Question: What is wrong for the Jquery Dialog not opening when i click in the button?
Below you can see a simple code of the problem.
## Code:
'''
@model IEnumerable<TPTMVC.Models.User>
@using TPTMVC.Models;
@{ViewBag.Title = "Index";}
<link rel="stylesheet" href="http://code.jquery.com/ui/1.10.3/themes/smoothness/jquery-ui.css">
<script src="http://code.jquery.com/jquery-1.9.1.js"></script>
<script src="http://code.jquery.com/ui/1.10.3/jquery-ui.js"></script>
<script>
$(document).ready
(
function ()
{
$("#opener").click(function () {
$("#dialog100").dialog("open");<--Not opening
});
$("#dialog100").dialog({ autoOpen: false });
}
);
</script>
<h2>Index</h2>
<p>
@Html.ActionLink("Create New", "Create")
</p>
<button id="opener">open the dialog</button>
<div id="dialog100" title="Dialog Title">I'm a dialog</div>
'''
Result:

I'm using entity-framework with C#.
## Update
'''
$(document).ready(function () {
$('#opener').click(function () {
alert("Click");//It's show
$('#dialog100').dialog('open');
return false;
});
$('#dialog100').dialog({ autoOpen: false });//After
});
'''
In this case the alert work
'''
$(document).ready(function () {
$('#dialog100').dialog({ autoOpen: false });//Before
$('#opener').click(function () {
alert("Click");//it's not show
$('#dialog100').dialog('open');
return false;
});
});
'''
In this not.
## The solution:
'''
@section Scripts {
<link rel="stylesheet" href="http://code.jquery.com/ui/1.10.3/themes/smoothness/jquery-ui.css">
<script src="http://code.jquery.com/jquery-1.9.1.js"></script>
<script src="http://code.jquery.com/ui/1.10.3/jquery-ui.js"></script>
<script type="text/javascript">
$(document).ready(function () {
$('#dialog100').dialog({ autoOpen: false });
$('#opener').click(function () {
alert("Bum");
$('#dialog100').dialog('open');
return false;
});
});
</script>
}
'''
It was missing @section Scripts
Thanks for any help!
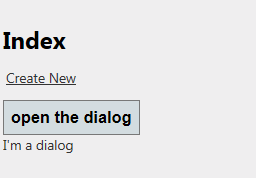
Answer: try '$('#dialog100').dialog('open');'
or...
'''
$(document).ready(function () {
$('#dialog100').dialog({ autoOpen: false });
$('#opener').click(function () {
$('#dialog100').dialog('open');
return false;
});
});
'''
: based on comments
Use Chrome, hit F12, and check resources to make sure you're loading them...

Your screen should look like this, only the button displayed...

The click event should then show the dialog...

Is this view wrapped in the '_layout'? if so, you are missing a 'section'. Usually, the _layout file will have a scripts section, and you will need to have your JS code in this scripts section in your view...
Layout.cshtml
'''
@RenderSection("scripts", required: false)
'''
view.cshtml
'''
@section Scripts { ..jquery scripts..}
'''